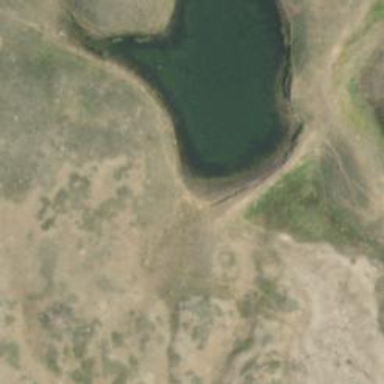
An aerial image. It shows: Reservoir area.